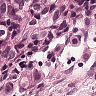
Metastatic tissue present: yes